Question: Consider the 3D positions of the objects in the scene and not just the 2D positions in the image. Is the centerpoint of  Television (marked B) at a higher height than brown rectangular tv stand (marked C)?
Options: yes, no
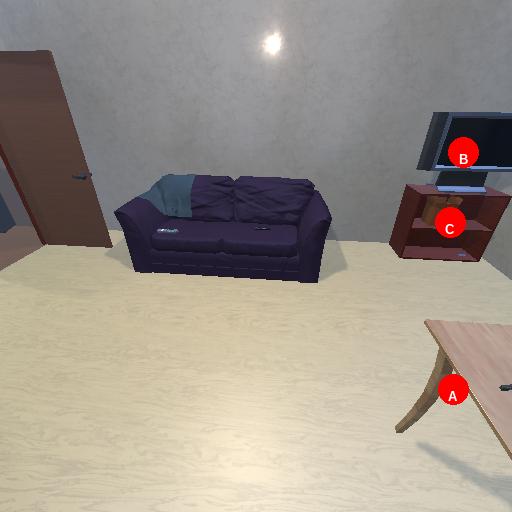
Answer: yes